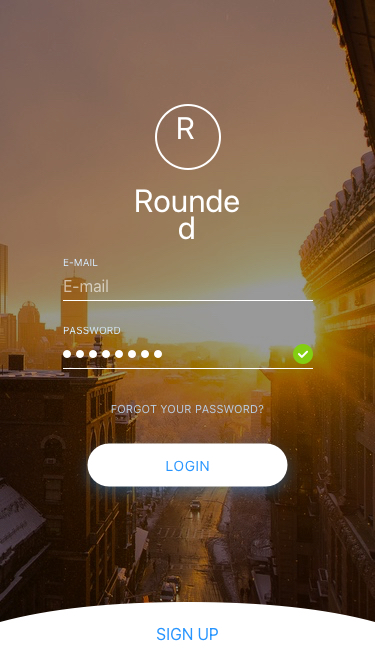
Text in this UI design:
Forgot your password?
Sign up